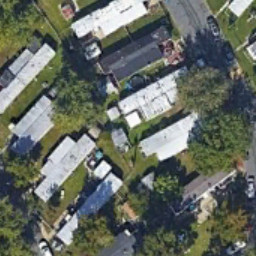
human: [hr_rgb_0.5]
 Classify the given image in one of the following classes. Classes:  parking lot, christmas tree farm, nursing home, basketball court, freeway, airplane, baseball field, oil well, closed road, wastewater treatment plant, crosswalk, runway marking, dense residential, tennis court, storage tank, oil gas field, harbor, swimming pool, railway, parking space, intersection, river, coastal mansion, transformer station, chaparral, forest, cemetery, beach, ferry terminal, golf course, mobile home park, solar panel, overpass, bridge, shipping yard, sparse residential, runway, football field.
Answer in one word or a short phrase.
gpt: mobile home park